Question: I'm starting with Android development and I was trying to create a 'ListView' item that acts like this image:
.
On the last step the user can click on "more" or "delete" and the other view will stay there like the last step, and the user will be able to swipe right to put the view back at the place
I have already tried using some tutorials about swipe to dismiss but I couldn't get this done. Does anyone know any framework or some way to do this?
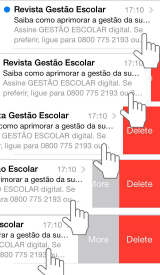
Answer: ## Check out SwipeMenuListView
It looks a lot more like the Swipe-able TableViews in iOS:
<URL>
<URL>
<URL>